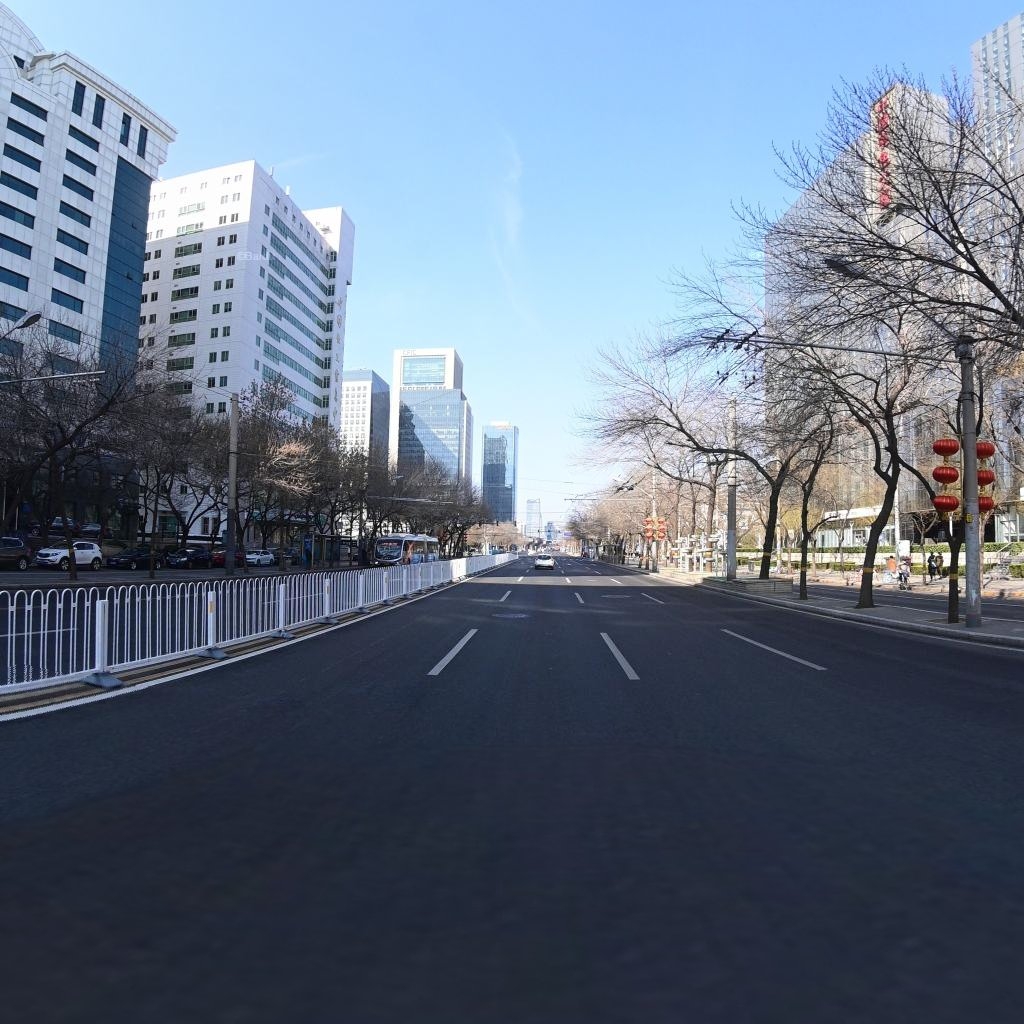
Region: Chaoyang
Road damage annotations: longitudinal patch, manhole cover, manhole cover